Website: slack
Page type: payment
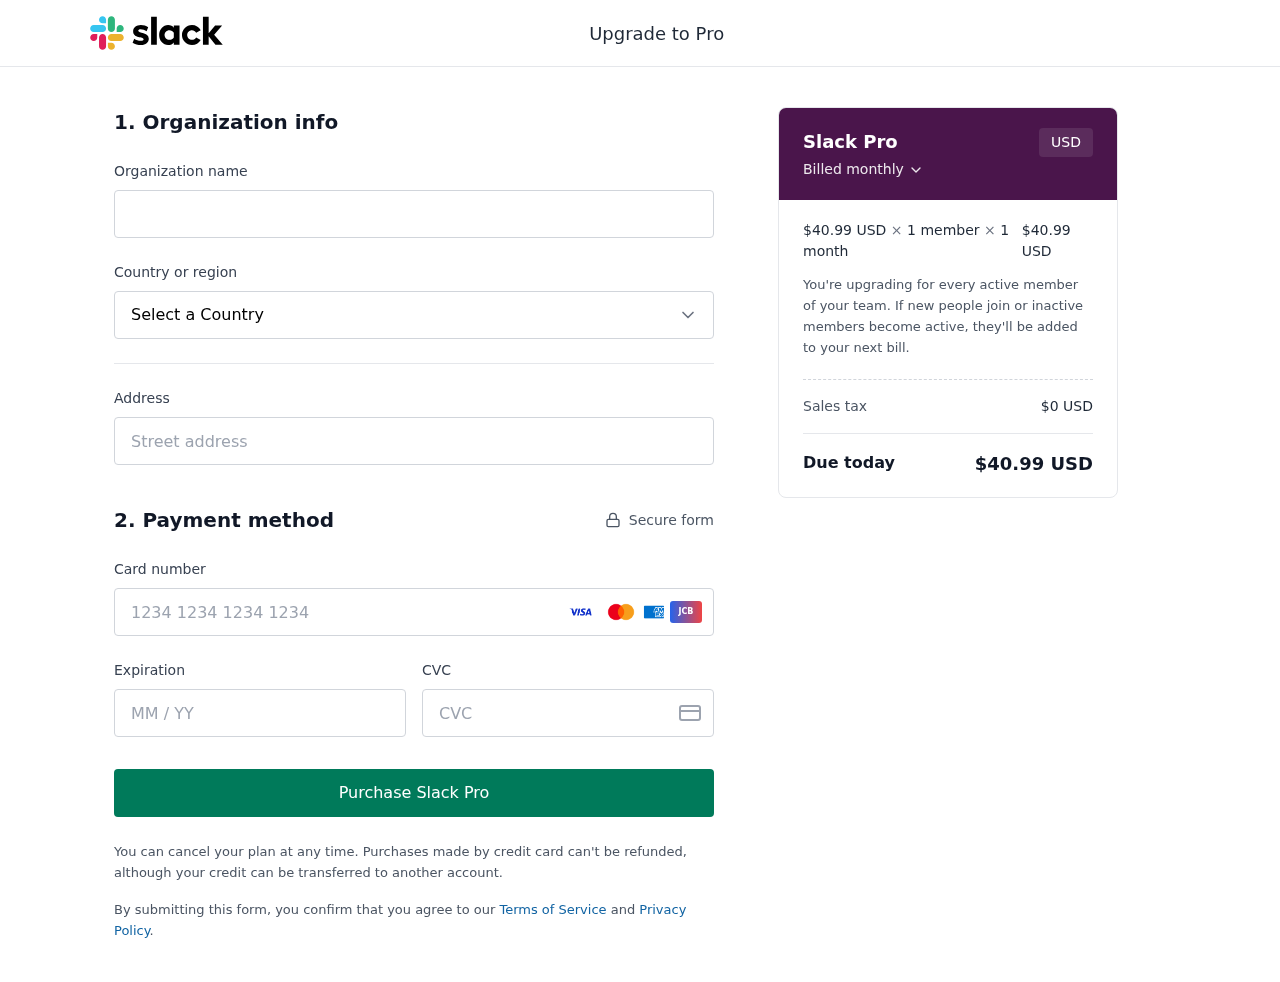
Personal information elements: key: PII_CARD_CVV
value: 640
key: PII_CARD_EXPIRY
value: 03/26
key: PII_CARD_NUMBER
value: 4971 0785 4865 8304
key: PII_COUNTRY
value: United States
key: PII_STREET
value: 04087 Gross Way
Product elements: key: PRODUCT1_PRICE
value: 40.99
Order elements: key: ORDER_SUBTOTAL
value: $40.99 USD
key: ORDER_TAX
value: $0 USD
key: ORDER_TOTAL
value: $40.99 USD